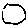
Label: hexagon